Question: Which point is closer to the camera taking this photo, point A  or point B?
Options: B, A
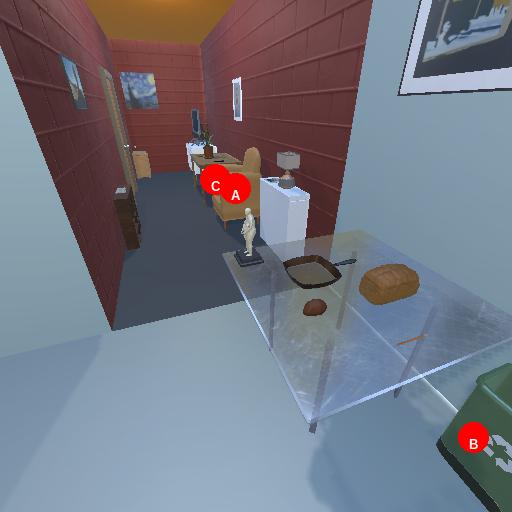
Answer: B